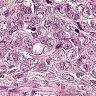
Metastatic tissue present: yes